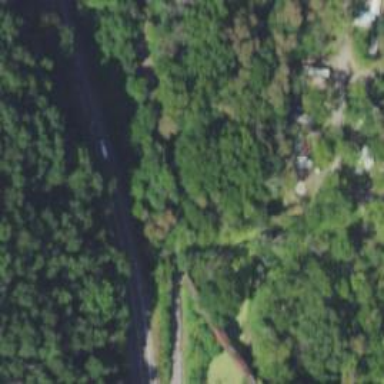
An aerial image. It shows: Abandoned railway bridge.